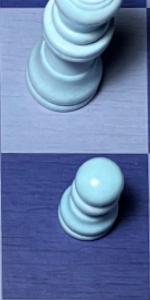
Label: Pawn_White